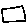
Label: square